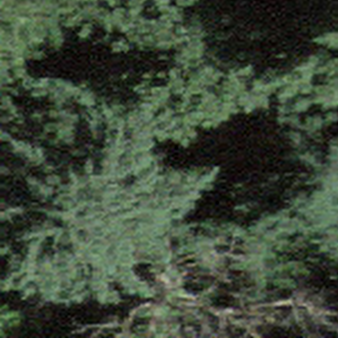
Label: other